Question: How do I partially fade a rectangle or an image in xna like so:

I'm using xna 3.1 and 'SpriteBatch.Draw()'. I need it to be partially transparent so I can see what is behind it.
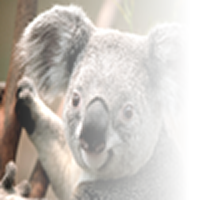
Answer: The "correct" way to do this would be to stop using 'SpriteBatch' and manually draw quads or write your own sprite batcher instead. This way you could individually control the vertex alpha values.
If you want a quick, somewhat hacky way to do it, add a custom pixel shader to your sprite batch. In this shader, take the texture-coordinates as input and use them to modulate the output alpha. Or alternately use a second texture to modulate the alpha values.